Question: '''
<Grid x:Name="LayoutRoot">
<StackPanel Orientation="Horizontal" HorizontalAlignment="Center" VerticalAlignment="Center">
<Button Content="Button" Width="112" Height="50" Visibility="{Binding IsFocused, ElementName=textBox1,Converter={StaticResource MyConverter1}}"/>
</StackPanel>
<TextBox Height="57" HorizontalAlignment="Left" Margin="144,103,0,0" Name="textBox1" VerticalAlignment="Top" Width="98" />
<TextBox Height="57" HorizontalAlignment="Left" Margin="277,103,0,0" x:Name="textBox2" VerticalAlignment="Top" Width="88" />
<TextBox Height="57" HorizontalAlignment="Left" Margin="390,103,0,0" x:Name="textBox3" VerticalAlignment="Top" Width="87" />
</Grid>
'''
With above code i can the following result.

If click Button would hide at the same i click and , the Button would hide.
What i need is ,Whenever i click and , the button should be hide.
what i mean with above line,
'''
<Button Content="Button" Width="112" Height="50" Visibility="{Binding IsFocused, ElementName=textBox1 or textBox3,Converter={StaticResource MyConverter1}}"/>
'''
Is this possible ?
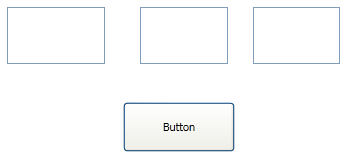
Answer: One approach would be to use 'MultiBinding' together with a 'IMultiValueConverter' implementation.
The important parts of the converter would look something like this:
'''
public class MultiConverter : IMultiValueConverter
{
public object Convert(object[] values, Type targetType, object parameter,
CultureInfo culture)
{
return values.Cast<bool>().Any(x => x) ?
Visibility.Collapsed : Visibility.Visible;
}
public object[] ConvertBack(object value, Type[] targetTypes,
object parameter, CultureInfo culture)
{
throw new NotImplementedException();
}
}
'''
Usage would be like this:
'''
<Button Content="Button" Width="112" Height="50"
Margin="196,186,195,75">
<Button.Visibility>
<MultiBinding Converter="{StaticResource MultiConverter}">
<Binding ElementName="textBox1" Path="IsFocused" />
<Binding ElementName="textBox3" Path="IsFocused" />
</MultiBinding>
</Button.Visibility>
</Button>
'''